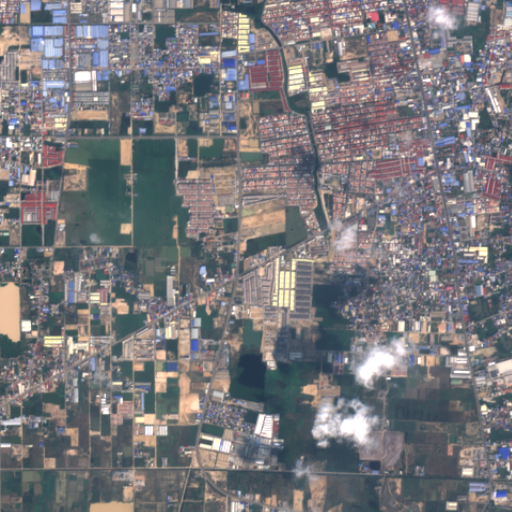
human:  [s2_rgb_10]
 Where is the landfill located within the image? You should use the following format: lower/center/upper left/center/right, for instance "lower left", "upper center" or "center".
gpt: The landfill is located in the lower right of the image.
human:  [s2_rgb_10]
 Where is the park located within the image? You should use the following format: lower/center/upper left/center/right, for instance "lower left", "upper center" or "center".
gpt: The park is located in the upper right of the image.
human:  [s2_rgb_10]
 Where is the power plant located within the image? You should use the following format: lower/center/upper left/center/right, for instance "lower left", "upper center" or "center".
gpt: The power plant is located in the upper center of the image.
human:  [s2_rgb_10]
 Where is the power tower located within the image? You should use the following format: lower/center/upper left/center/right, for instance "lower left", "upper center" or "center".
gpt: There is no power tower in the image.